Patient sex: M
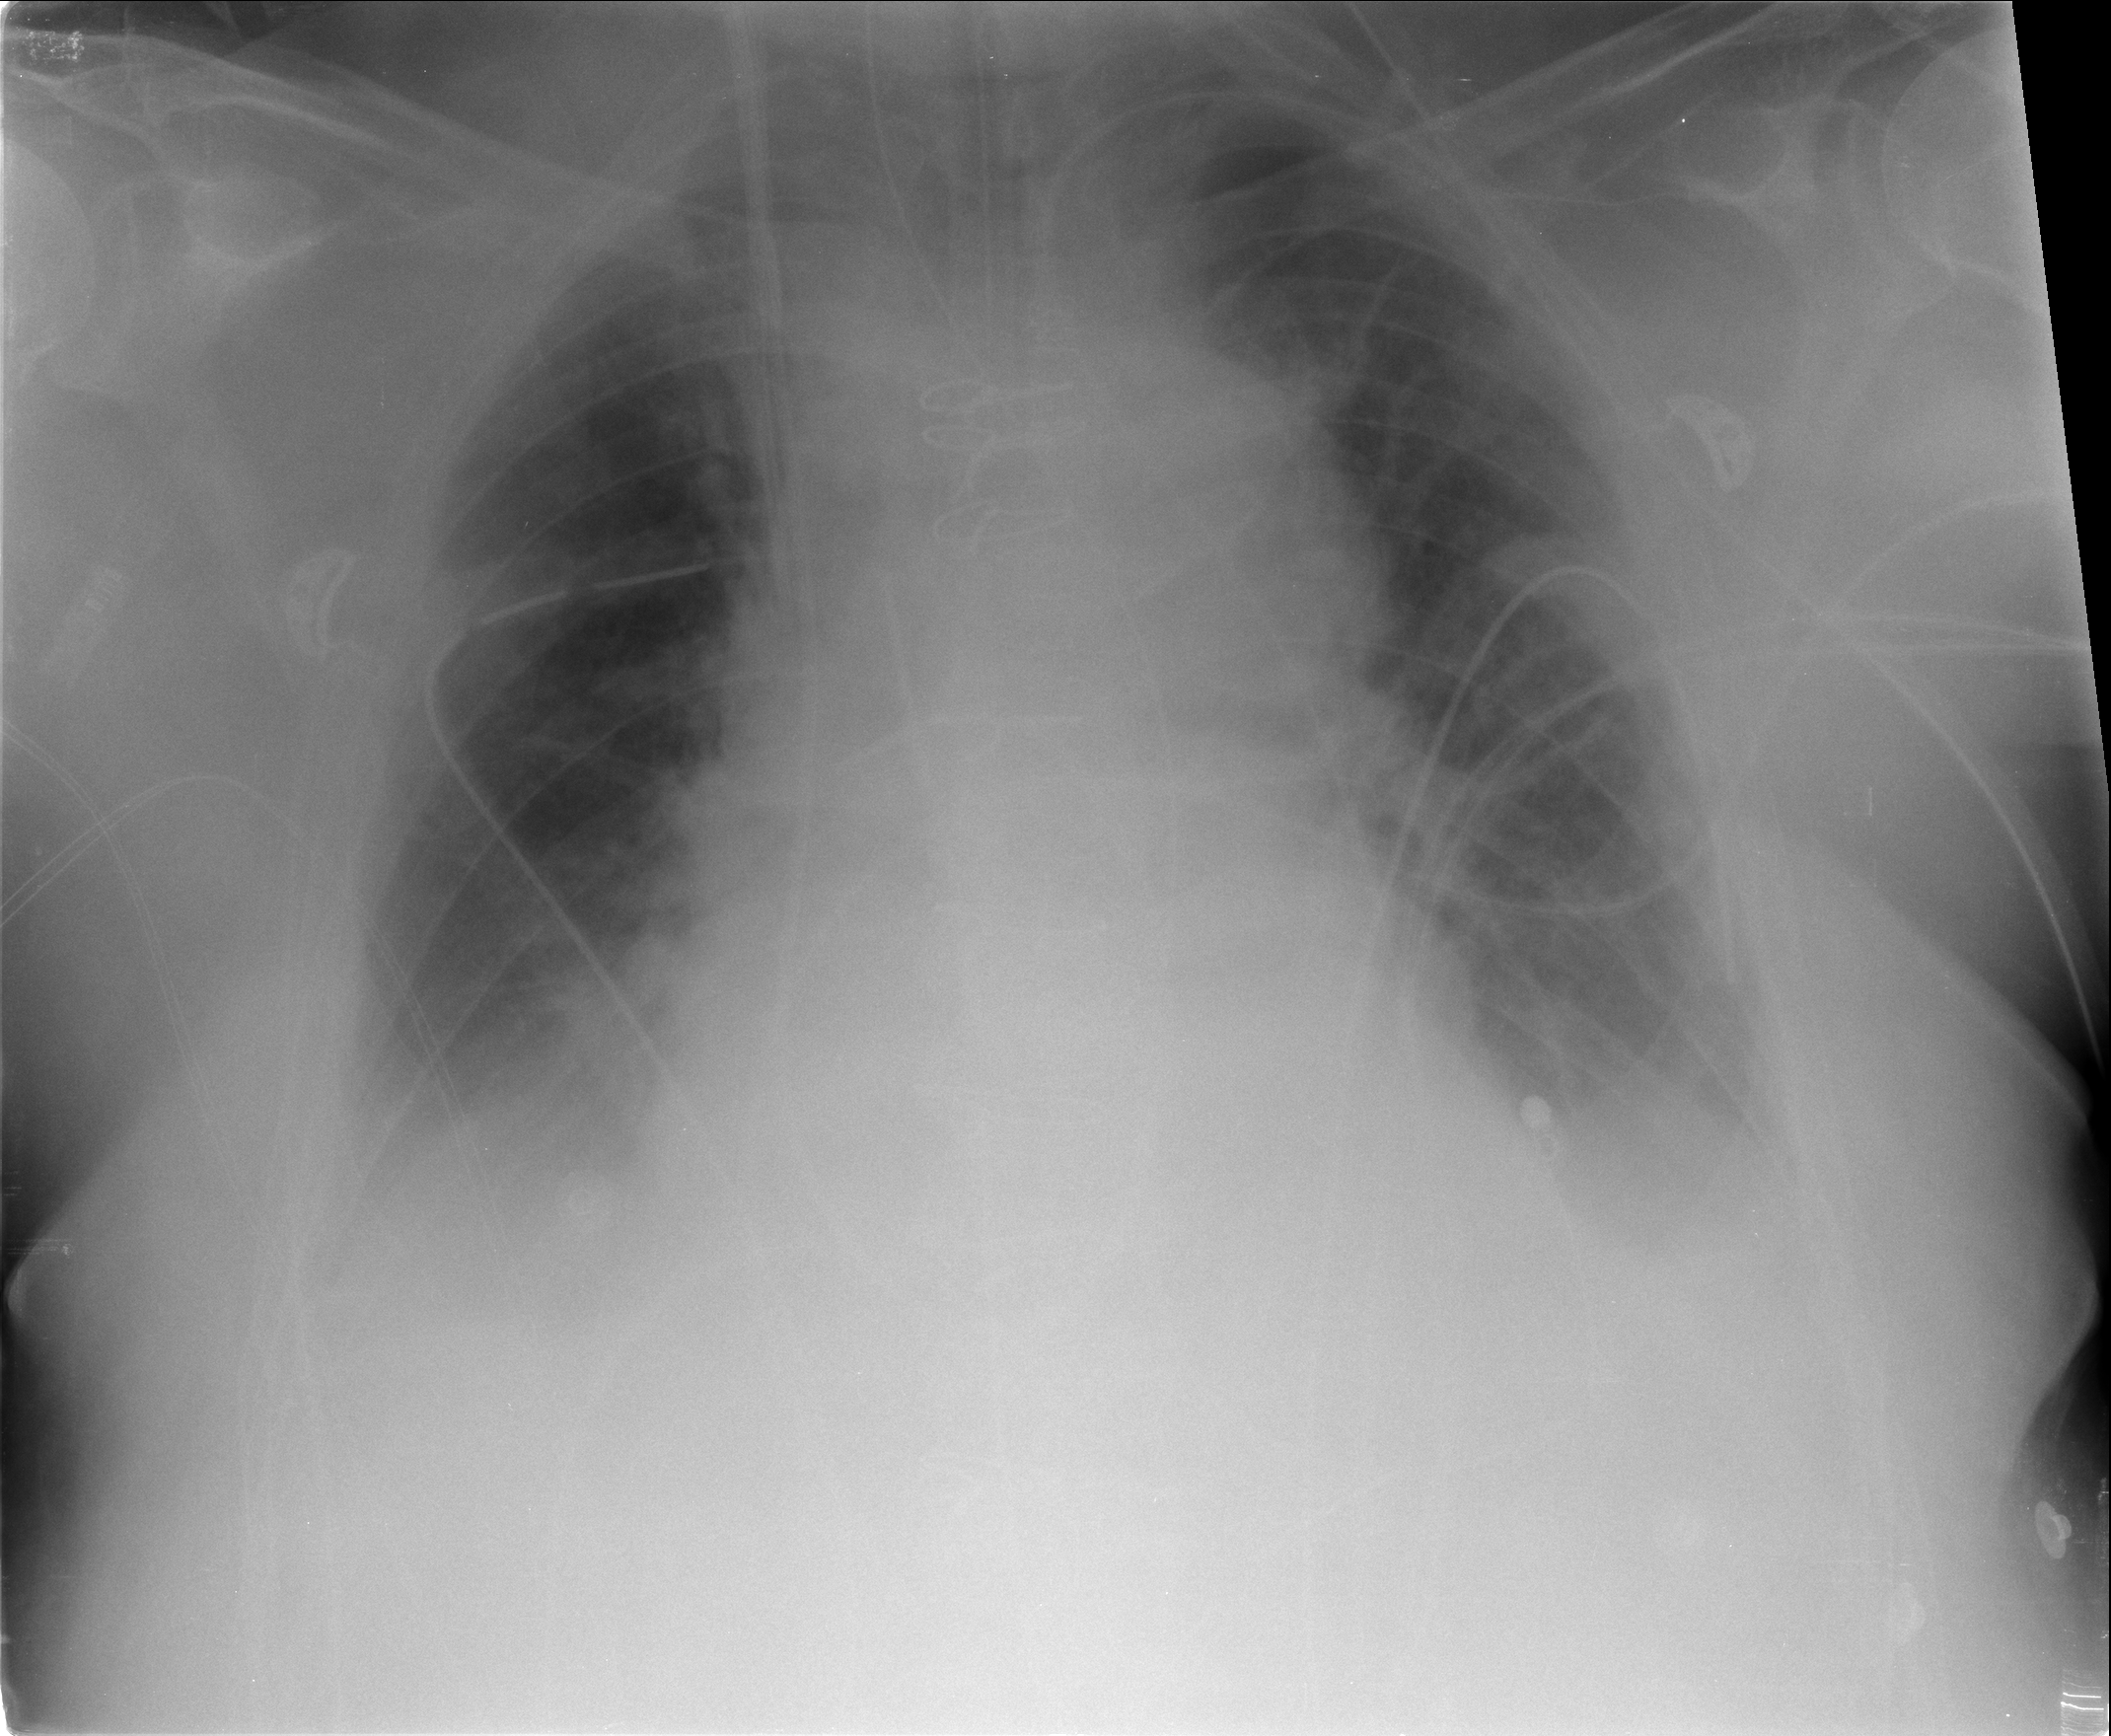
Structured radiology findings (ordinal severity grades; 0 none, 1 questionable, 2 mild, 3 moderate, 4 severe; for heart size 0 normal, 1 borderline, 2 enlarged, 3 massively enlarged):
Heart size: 1
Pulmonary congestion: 1
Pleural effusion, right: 2
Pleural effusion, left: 2
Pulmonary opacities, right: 0
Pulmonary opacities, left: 0
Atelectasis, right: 2
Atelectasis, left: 2